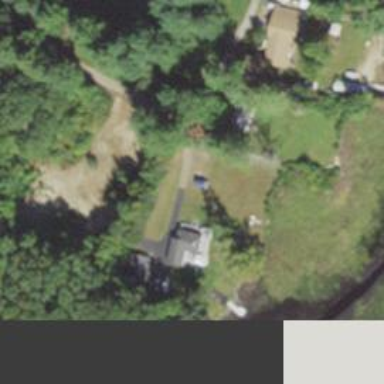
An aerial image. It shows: Residential driveway serving as service road.